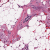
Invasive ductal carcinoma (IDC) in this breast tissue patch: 0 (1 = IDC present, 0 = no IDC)